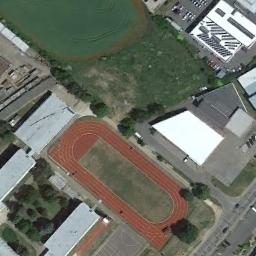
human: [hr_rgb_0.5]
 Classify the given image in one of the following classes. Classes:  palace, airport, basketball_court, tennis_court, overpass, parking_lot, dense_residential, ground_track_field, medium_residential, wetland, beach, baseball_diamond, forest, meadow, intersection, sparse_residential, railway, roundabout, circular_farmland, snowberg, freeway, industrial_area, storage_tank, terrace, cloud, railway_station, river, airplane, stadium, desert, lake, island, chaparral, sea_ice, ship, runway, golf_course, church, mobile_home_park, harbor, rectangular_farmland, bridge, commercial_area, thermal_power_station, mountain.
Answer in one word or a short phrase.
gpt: ground_track_field